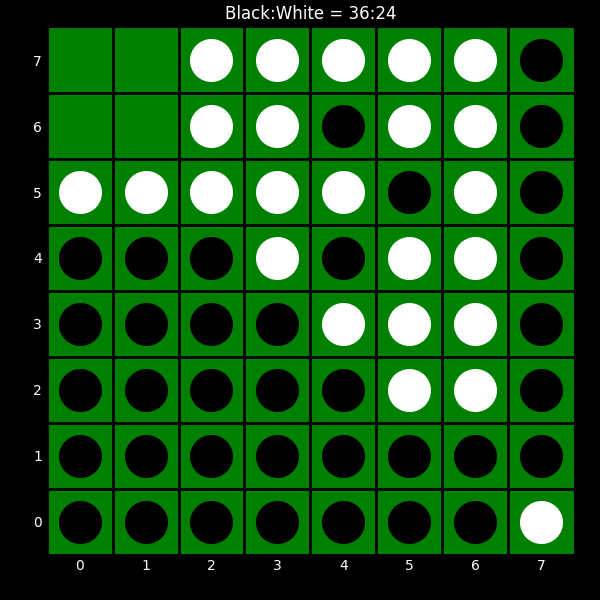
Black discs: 36
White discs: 24